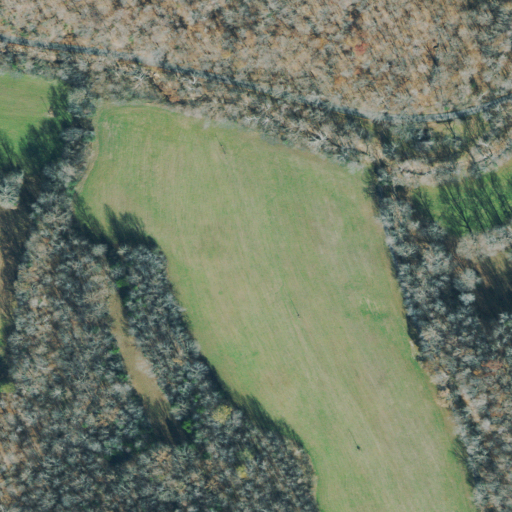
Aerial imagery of valley in Tennessee named Logans Hollow containing deciduous forest, pasture, open development, mixed forest, and grassland